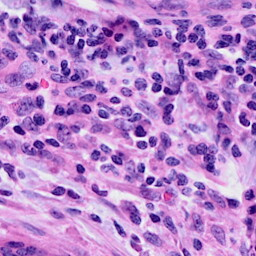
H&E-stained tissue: Cervix